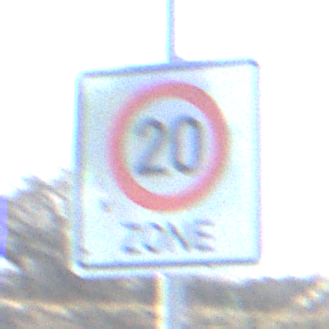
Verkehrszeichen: BeginnZone20
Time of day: MorningAfternoon
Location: Outdoor (Nature)
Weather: PartlyCloudy
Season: NotSpecified
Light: Natural